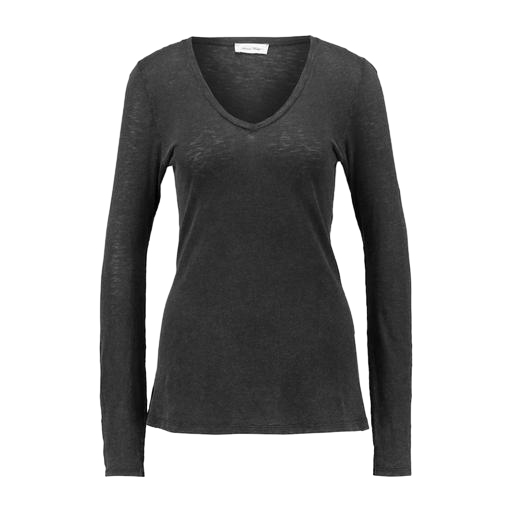
black tall fitted v neck long sleeve t-shirt slub, black v-neck top only macy, black women's long sleeve t-shirt, white background